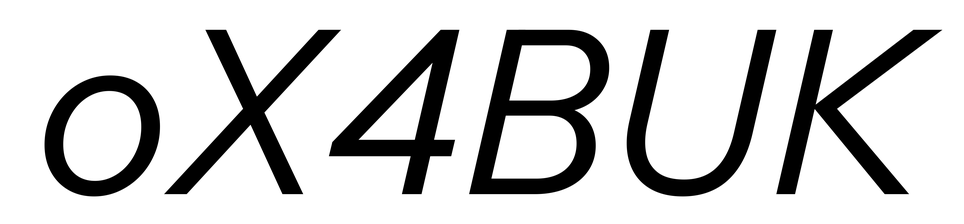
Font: InstrumentSans-Italic_Italic